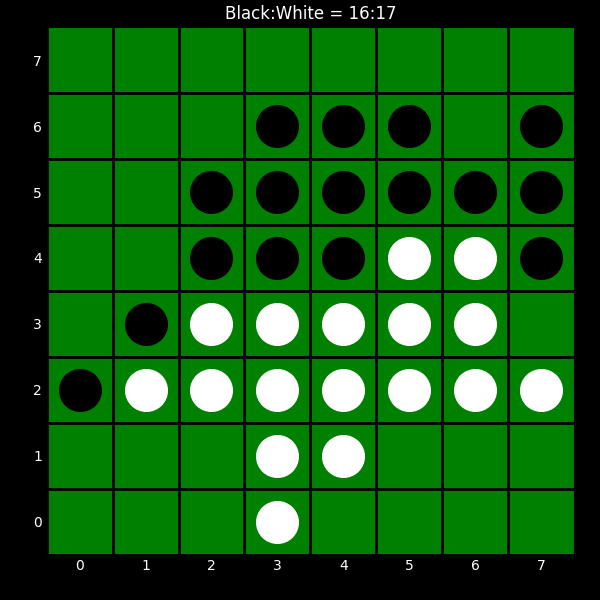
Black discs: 16
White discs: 17